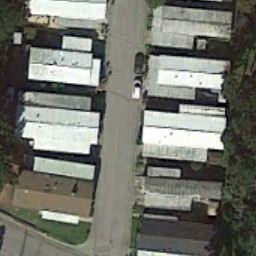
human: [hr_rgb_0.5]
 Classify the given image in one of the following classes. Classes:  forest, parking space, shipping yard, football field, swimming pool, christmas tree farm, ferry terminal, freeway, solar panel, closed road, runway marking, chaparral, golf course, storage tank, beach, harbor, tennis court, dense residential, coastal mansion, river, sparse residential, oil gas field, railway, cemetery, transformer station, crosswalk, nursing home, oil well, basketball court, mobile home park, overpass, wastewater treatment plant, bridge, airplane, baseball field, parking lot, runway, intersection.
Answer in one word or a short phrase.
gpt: mobile home park